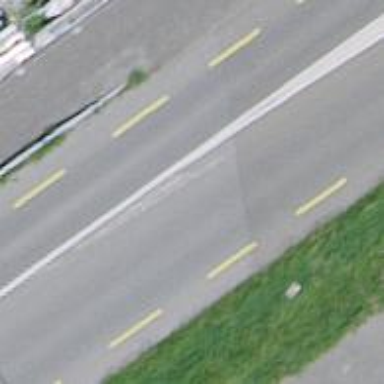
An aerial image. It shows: Primary highway with asphalt surface and designated cycle lane.